Field crop: maize
Growth stage: 2
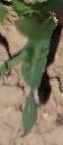
Species: maize